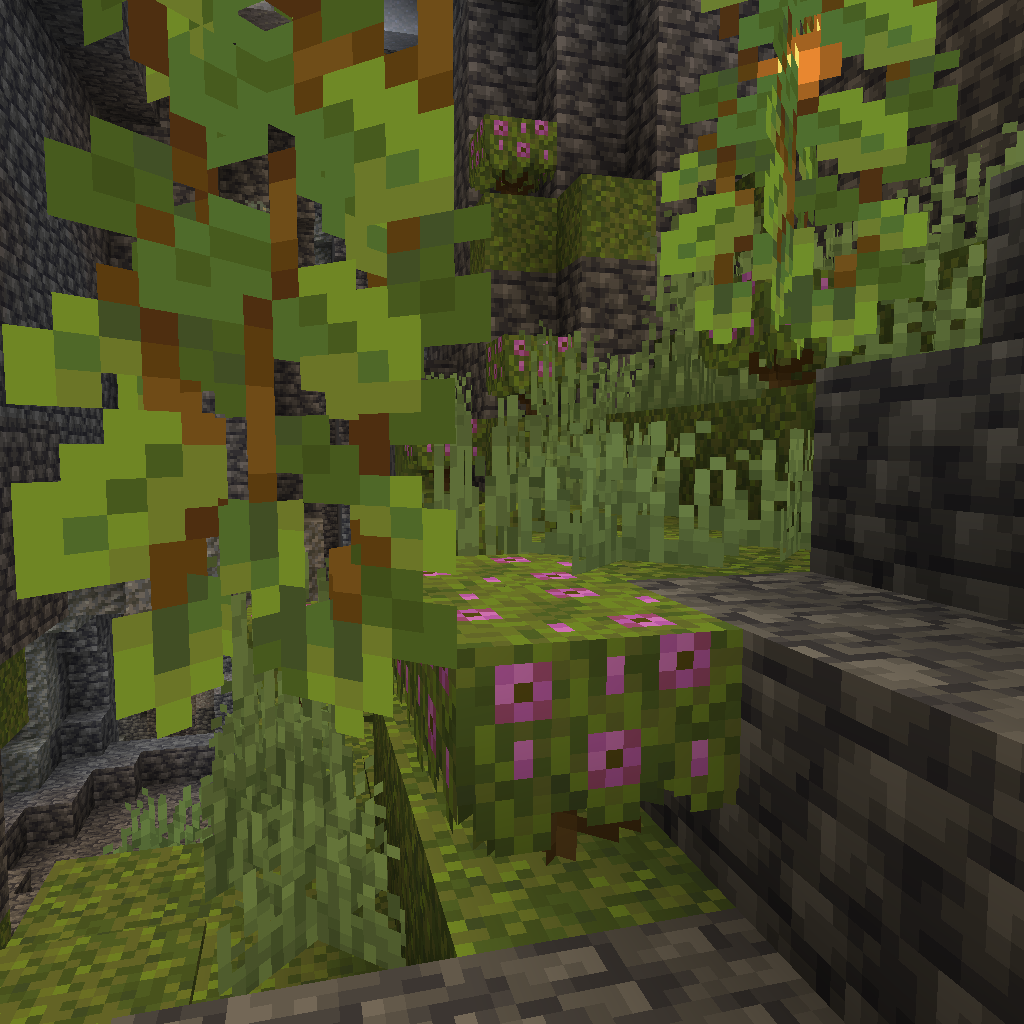
lush cave plants and flowers